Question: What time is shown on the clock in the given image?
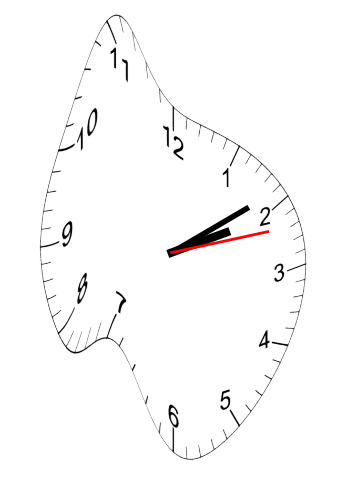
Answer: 02:09:12